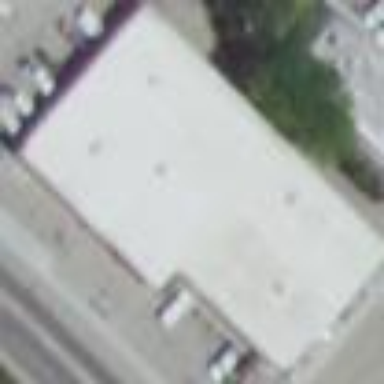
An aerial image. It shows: Hardware shop inside building.